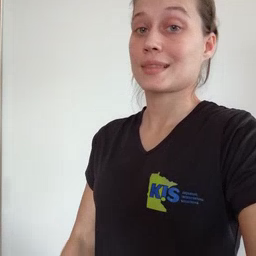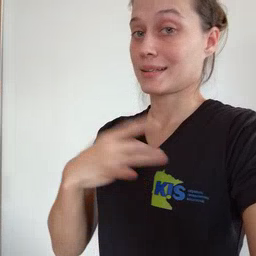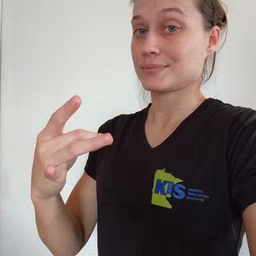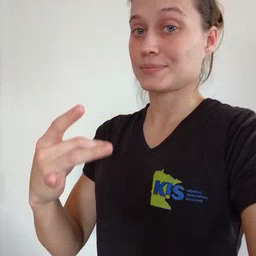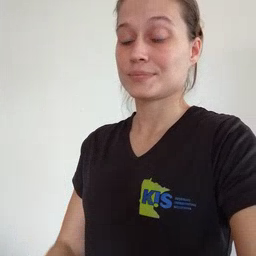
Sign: like